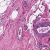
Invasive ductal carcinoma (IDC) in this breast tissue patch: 0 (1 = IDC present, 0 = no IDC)